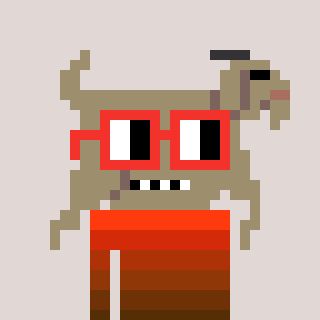
a pixel art character with square red glasses, a goat-shaped head and a orange-colored body on a warm background